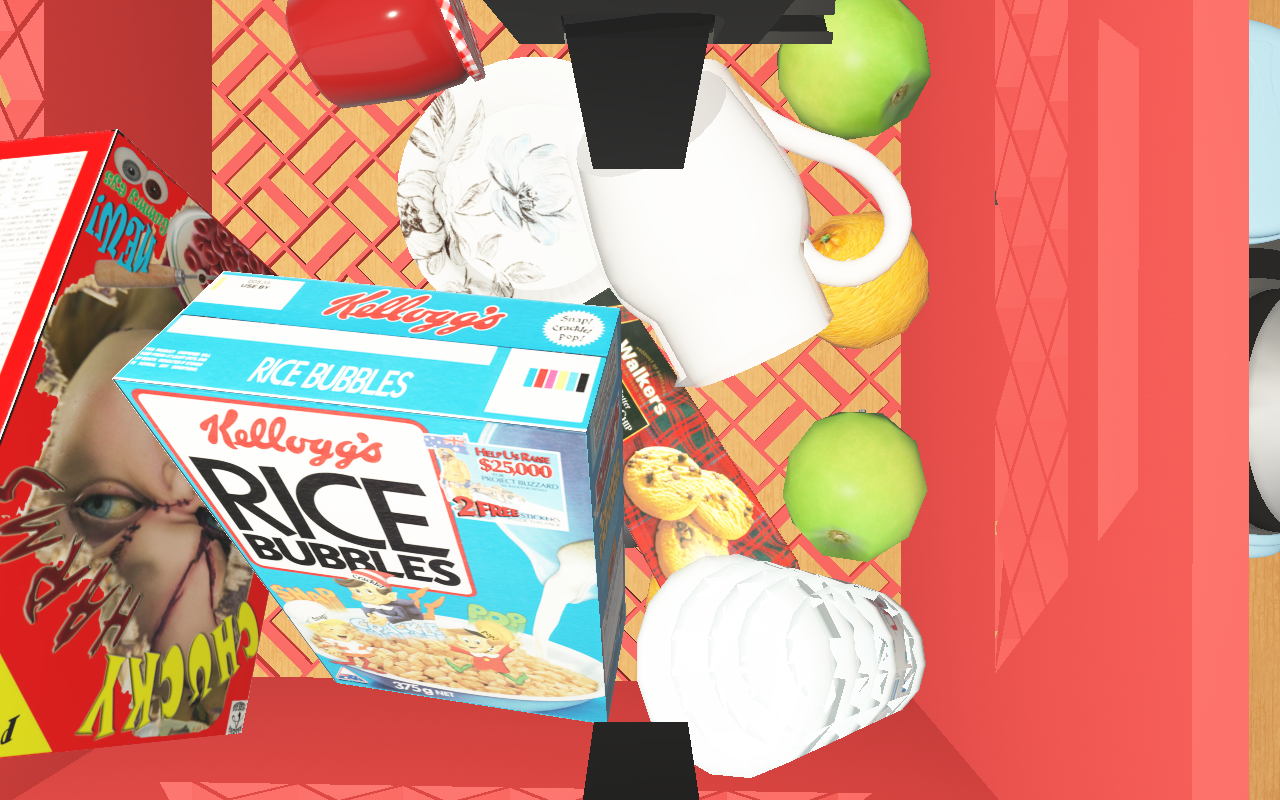
Objects in the scene:
water bottle
apple
orange
spoon
plate
glass
wineglass
cereal box
cereal box
biscuit box